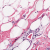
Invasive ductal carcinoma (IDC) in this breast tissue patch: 0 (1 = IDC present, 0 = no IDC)